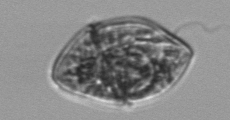
Label: Gyrodinium